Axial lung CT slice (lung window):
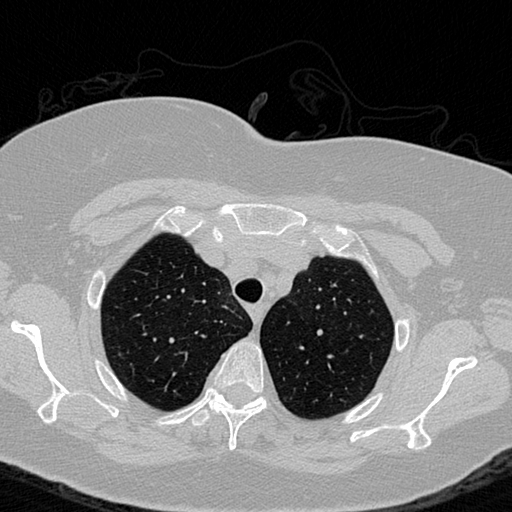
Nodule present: no